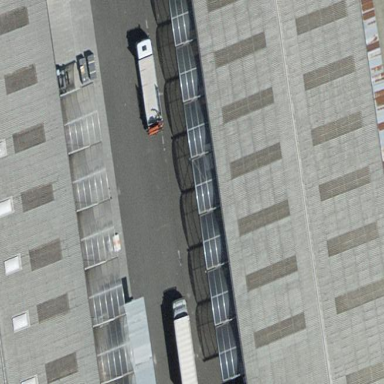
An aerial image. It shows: Hangar.